Field crop: maize
Growth stage: 2
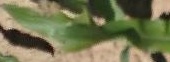
Species: maize